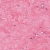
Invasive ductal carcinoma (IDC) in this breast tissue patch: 0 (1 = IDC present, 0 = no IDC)